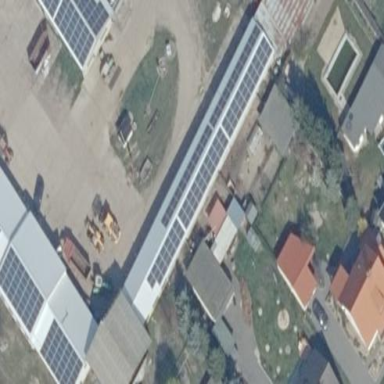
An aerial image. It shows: Building featuring small installation solar photovoltaic panel for electricity generation.